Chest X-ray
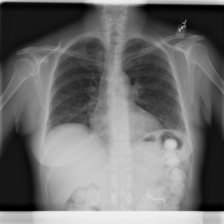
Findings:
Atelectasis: negative
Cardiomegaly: negative
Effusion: negative
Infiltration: negative
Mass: negative
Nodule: positive
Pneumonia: negative
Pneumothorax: negative
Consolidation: negative
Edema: negative
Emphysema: negative
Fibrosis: negative
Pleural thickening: negative
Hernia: negative